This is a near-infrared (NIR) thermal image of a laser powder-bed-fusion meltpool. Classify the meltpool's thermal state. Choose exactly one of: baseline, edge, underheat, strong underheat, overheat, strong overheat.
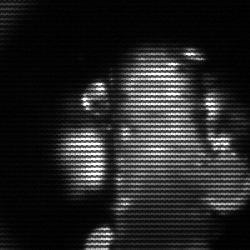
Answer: strong underheat